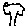
Label: tree